Field crop: maize
Growth stage: 2
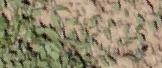
Species: convolvulus